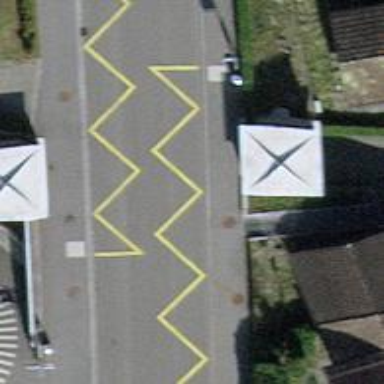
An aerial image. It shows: Bus stop equipped with public transport stop position.